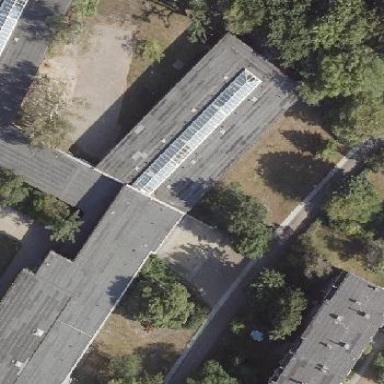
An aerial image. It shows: School building.